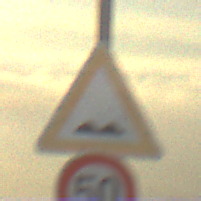
Verkehrszeichen: UnebeneFahrbahn
Zusatzzeichen unten: Geschwindigkeit50
Umgebung: Outdoor, Nature
Tageszeit: SunriseSunset
Wetter: PartlyCloudy
Licht: Natural
Jahreszeit: Summer
Kontrast: HighContrast